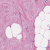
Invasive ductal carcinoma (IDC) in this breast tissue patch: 1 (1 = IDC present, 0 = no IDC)